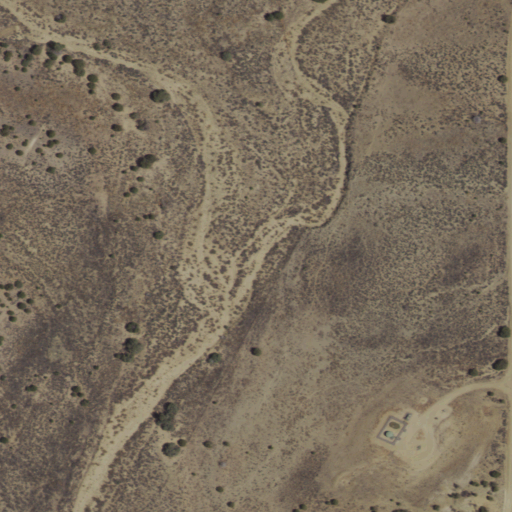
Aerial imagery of valley in New Mexico named Cerritos Canyon containing shrub and open development